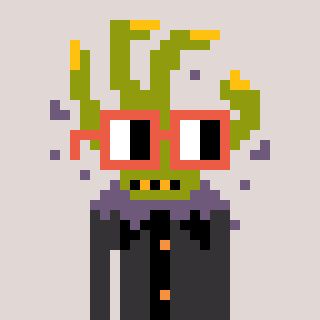
a pixel art character with square orange glasses, a zombie-hand-shaped head and a grayscale-colored body on a warm background